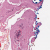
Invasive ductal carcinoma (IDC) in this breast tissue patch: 0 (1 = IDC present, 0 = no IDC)